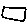
Label: square